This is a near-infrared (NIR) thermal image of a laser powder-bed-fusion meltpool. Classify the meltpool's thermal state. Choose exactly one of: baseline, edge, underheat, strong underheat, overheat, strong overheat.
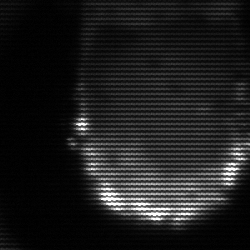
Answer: baseline